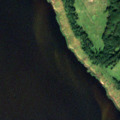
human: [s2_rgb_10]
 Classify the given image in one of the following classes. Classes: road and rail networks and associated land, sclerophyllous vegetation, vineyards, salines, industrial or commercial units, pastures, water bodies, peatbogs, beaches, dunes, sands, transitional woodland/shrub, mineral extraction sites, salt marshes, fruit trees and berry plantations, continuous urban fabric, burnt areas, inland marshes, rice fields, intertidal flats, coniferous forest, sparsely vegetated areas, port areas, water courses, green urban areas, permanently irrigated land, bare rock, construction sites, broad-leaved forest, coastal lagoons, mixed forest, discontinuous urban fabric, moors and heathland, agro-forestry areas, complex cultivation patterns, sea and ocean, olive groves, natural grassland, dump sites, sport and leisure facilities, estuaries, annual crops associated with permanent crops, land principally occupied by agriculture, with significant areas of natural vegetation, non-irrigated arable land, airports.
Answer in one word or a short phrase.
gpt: broad-leaved forest, natural grassland, inland marshes, coastal lagoons